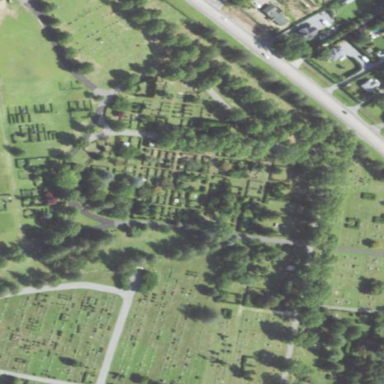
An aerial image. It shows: Graveyard area designated as cemetery.